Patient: sex F, age 68
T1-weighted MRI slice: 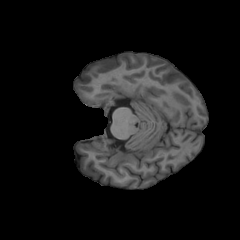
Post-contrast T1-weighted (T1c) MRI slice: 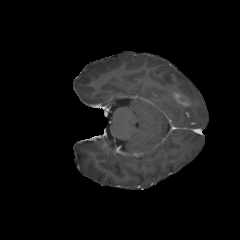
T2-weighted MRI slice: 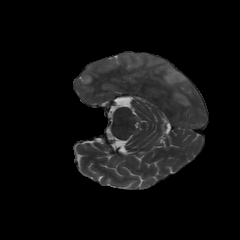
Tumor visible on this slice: yes
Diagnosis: Glioblastoma, IDH-wildtype
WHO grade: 4